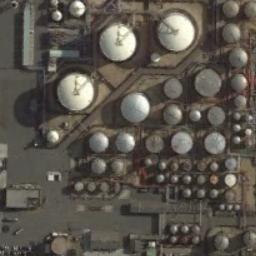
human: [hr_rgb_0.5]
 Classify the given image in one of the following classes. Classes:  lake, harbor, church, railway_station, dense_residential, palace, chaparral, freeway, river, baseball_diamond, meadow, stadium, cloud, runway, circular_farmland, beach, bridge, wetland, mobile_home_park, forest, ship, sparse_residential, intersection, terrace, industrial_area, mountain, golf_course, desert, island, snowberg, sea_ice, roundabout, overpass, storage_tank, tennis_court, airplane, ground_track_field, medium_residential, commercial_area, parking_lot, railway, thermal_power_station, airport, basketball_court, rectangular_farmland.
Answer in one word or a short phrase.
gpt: storage_tank